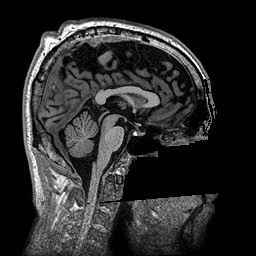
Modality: T1w
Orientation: sagittal
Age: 38
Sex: male